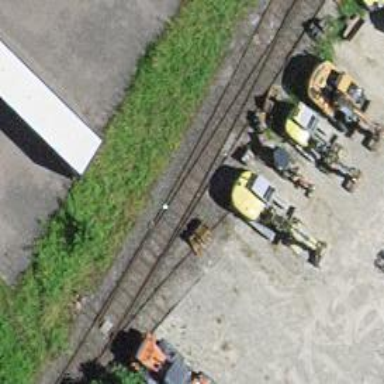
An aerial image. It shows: Railway switch.